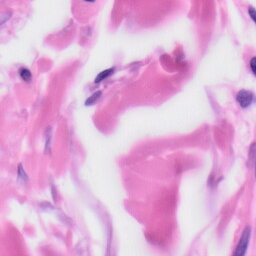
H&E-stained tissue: Skin